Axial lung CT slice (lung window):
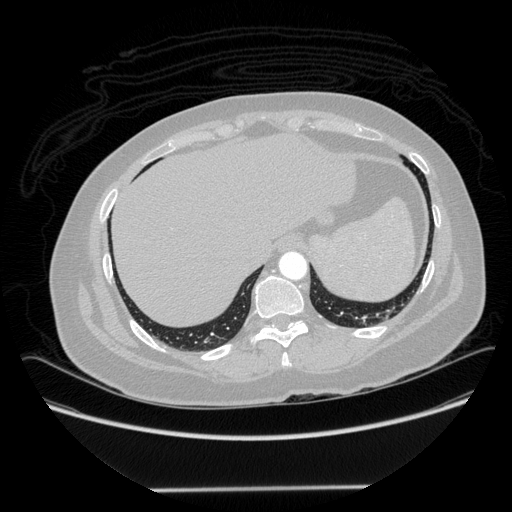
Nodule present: no